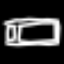
Label: bed